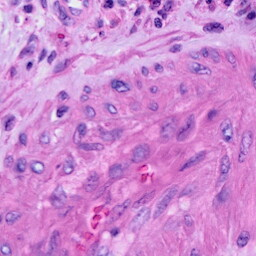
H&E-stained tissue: Cervix